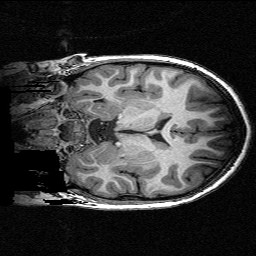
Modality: T1w
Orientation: coronal
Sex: female